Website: ulta-beauty
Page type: customer-info-address
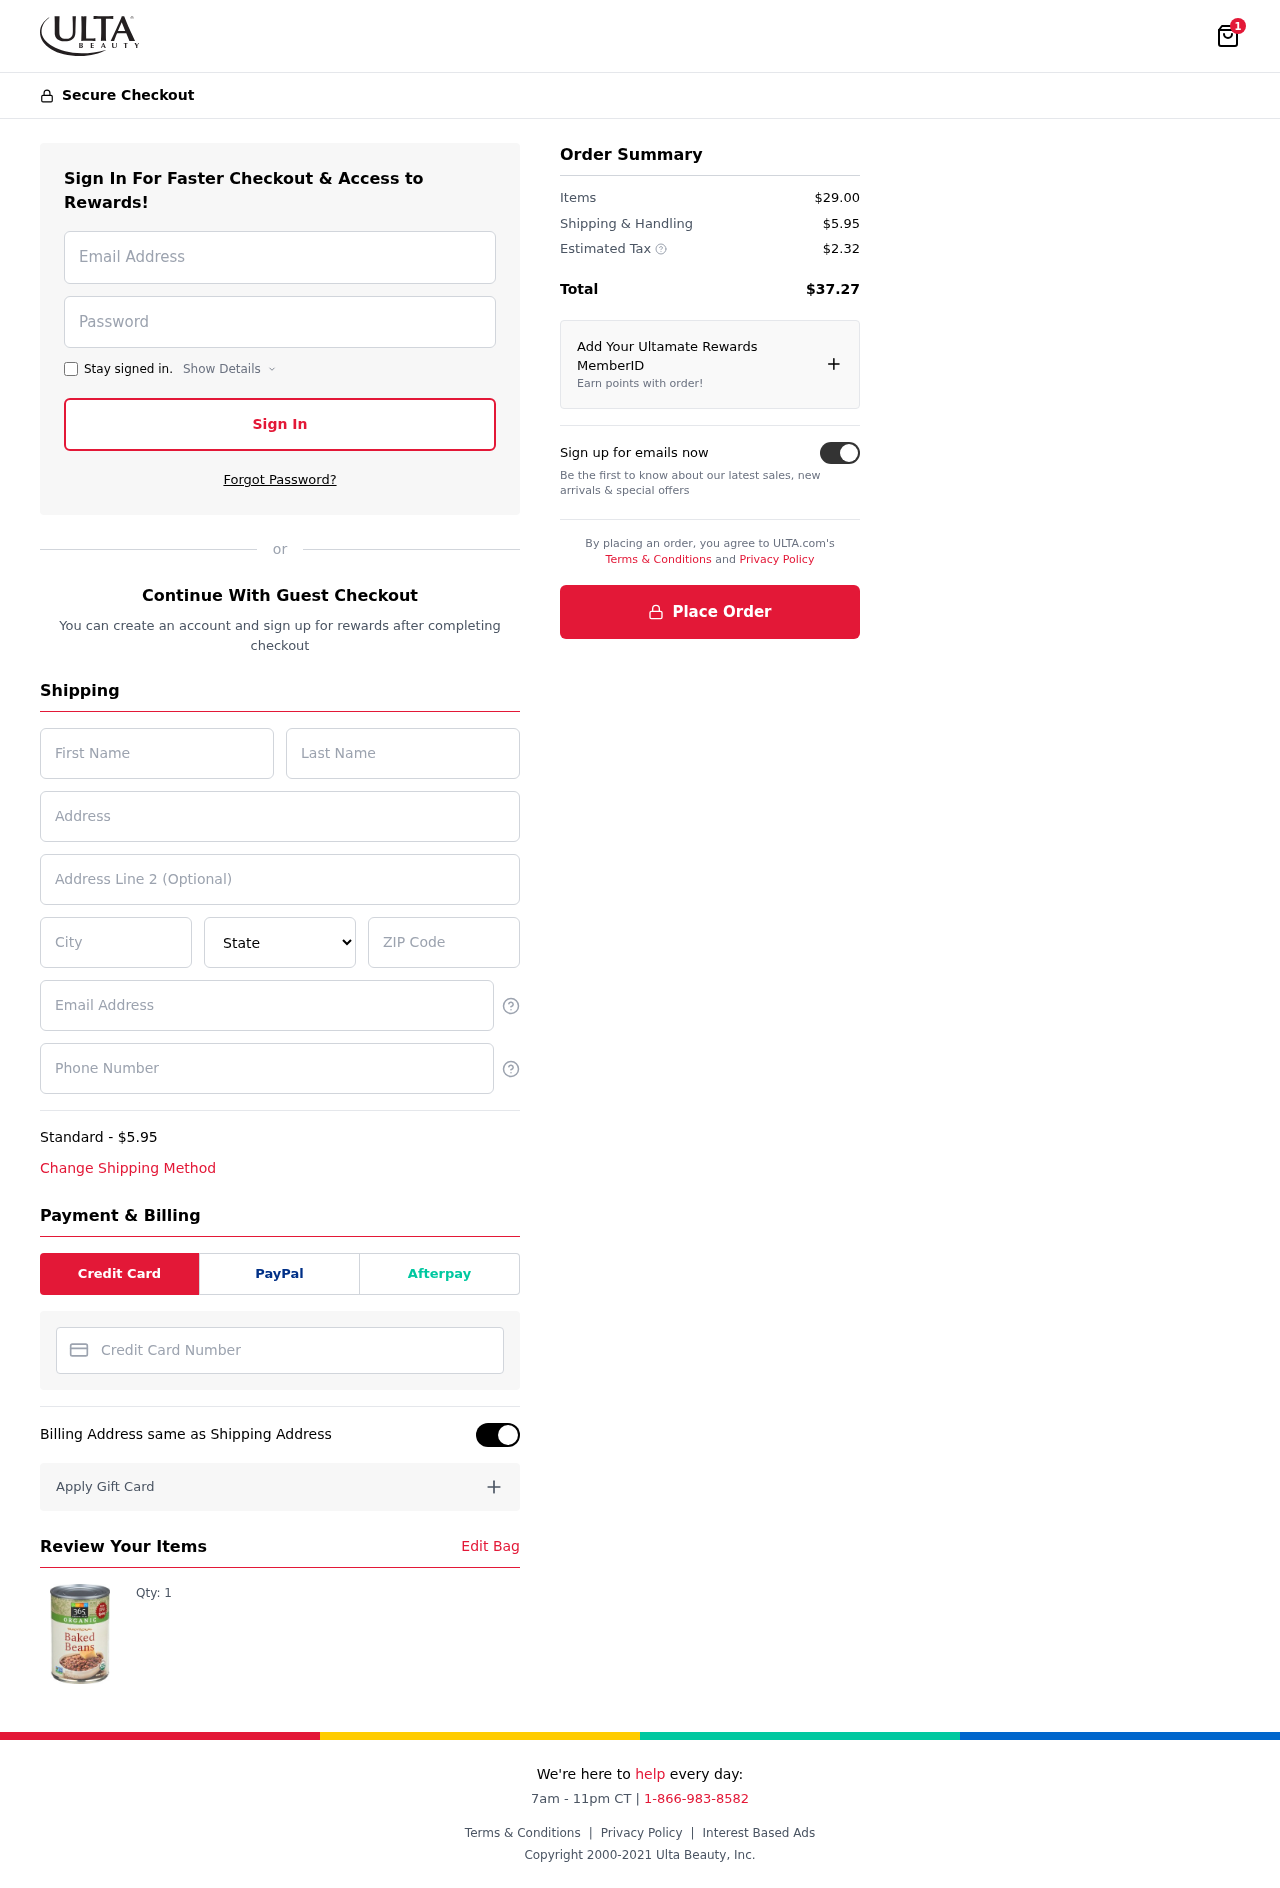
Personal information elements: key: PII_CARD_NUMBER
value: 6531 9829 2058 7551
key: PII_CITY
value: Gardnerland
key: PII_EMAIL
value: joshua_marks@gmail.com
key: PII_FIRSTNAME
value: Joshua
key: PII_LASTNAME
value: Marks
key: PII_PHONE
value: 5577416449
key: PII_POSTCODE
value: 14662
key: PII_STATE
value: PR
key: PII_STREET
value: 982 Robert Fields Suite 135
Product elements: key: PRODUCT1_QUANTITY
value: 1
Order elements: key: ORDER_NUM_ITEMS
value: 1
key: ORDER_SHIPPING_COST
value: $5.95
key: ORDER_ITEMS_TOTAL
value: $29.00
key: ORDER_SHIPPING_COST2
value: $5.95
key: ORDER_TAX
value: $2.32
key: ORDER_TOTAL
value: $37.27